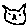
Label: cat